Field crop: maize
Growth stage: 2
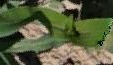
Species: maize